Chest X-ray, PA view. Patient: 63 years old, sex F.
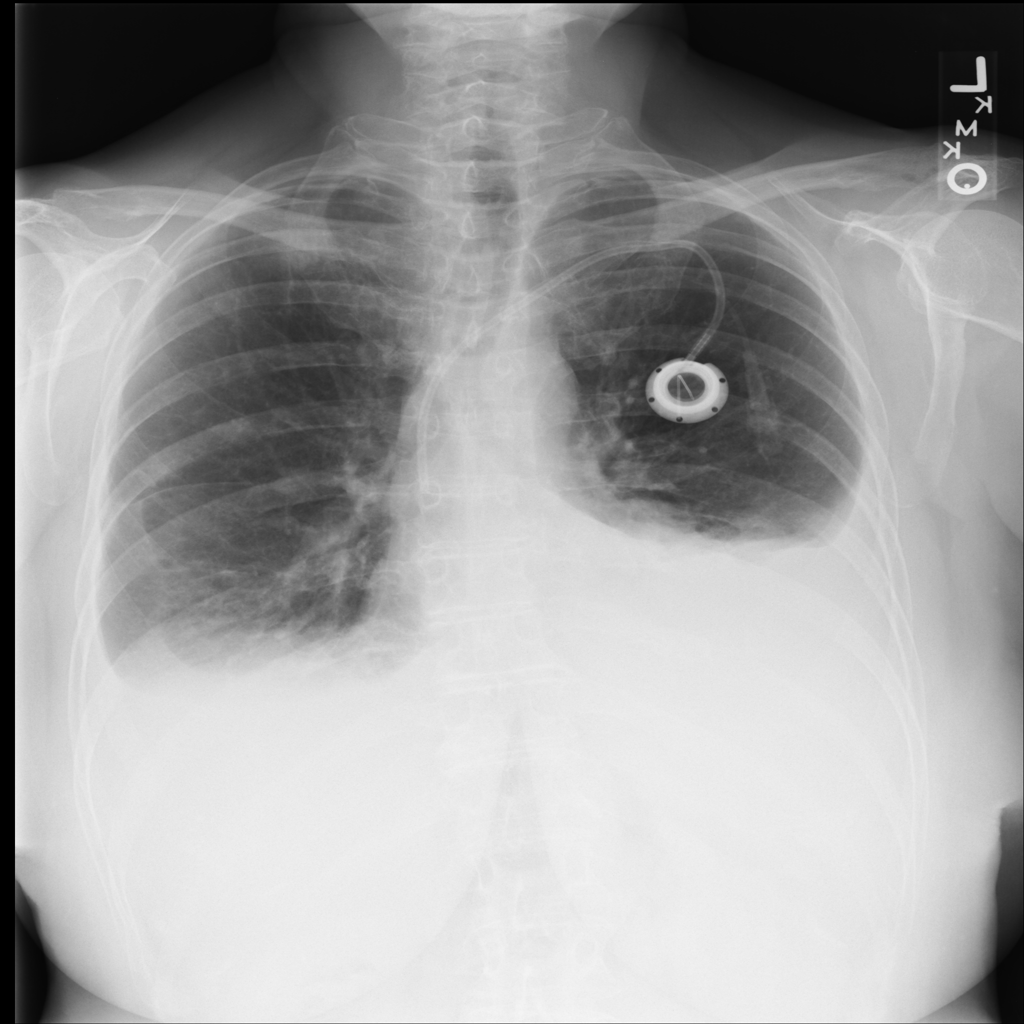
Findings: Effusion